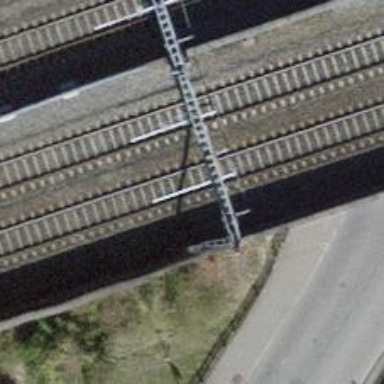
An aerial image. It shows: Bridge with single railway track electrified by contact line.